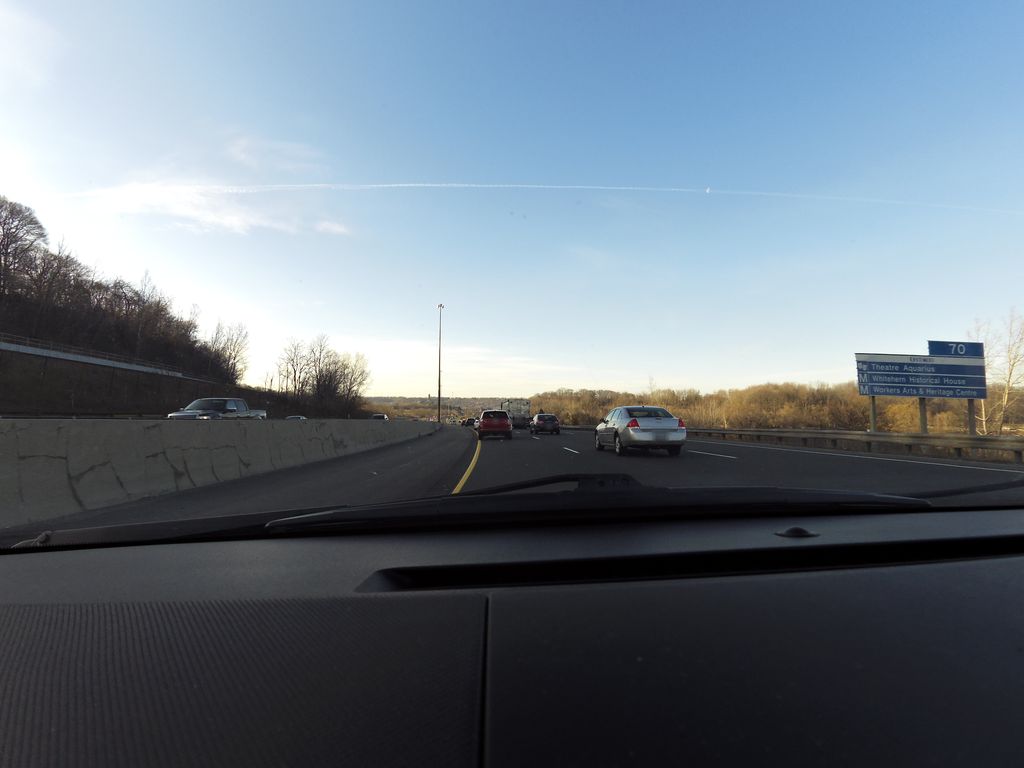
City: hamilton